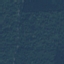
Land use / land cover: Forest